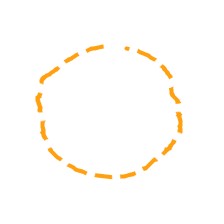
Shape: circle